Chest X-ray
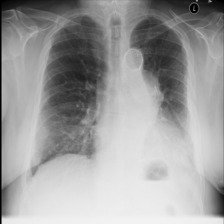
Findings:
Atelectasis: positive
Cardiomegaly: negative
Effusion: negative
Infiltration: positive
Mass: negative
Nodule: negative
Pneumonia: negative
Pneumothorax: negative
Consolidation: negative
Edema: negative
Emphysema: negative
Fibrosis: negative
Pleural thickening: negative
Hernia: negative